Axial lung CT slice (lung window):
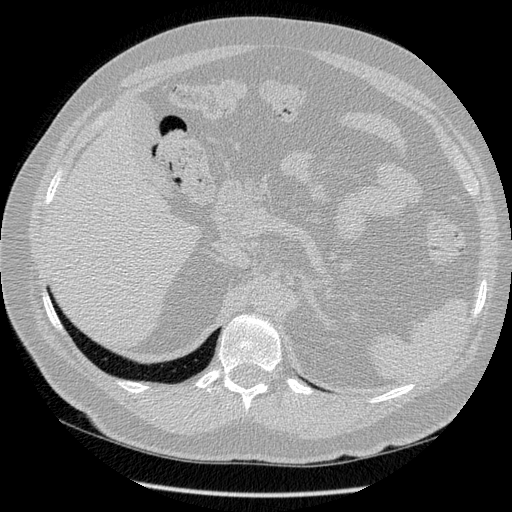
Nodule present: no